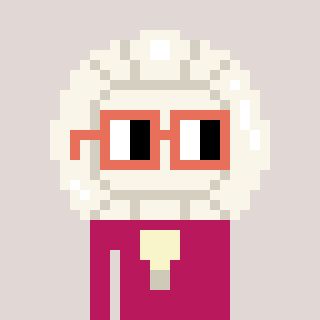
a pixel art character with square orange glasses, a volleyball-shaped head and a darkpink-colored body on a warm background